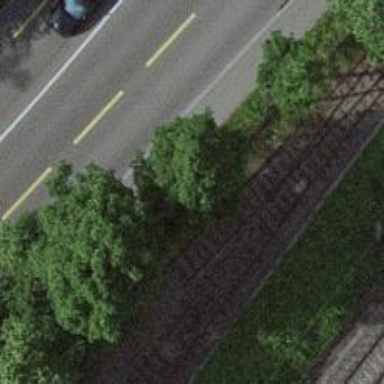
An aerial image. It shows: Railway yard with one track in service.